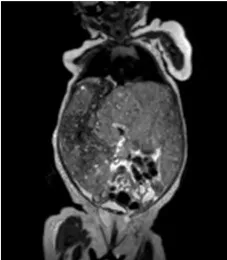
MRI-scan (T2 weighted) at diagnosis showing the abdominal, and ,enlarged liver.
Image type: radiology (mri)